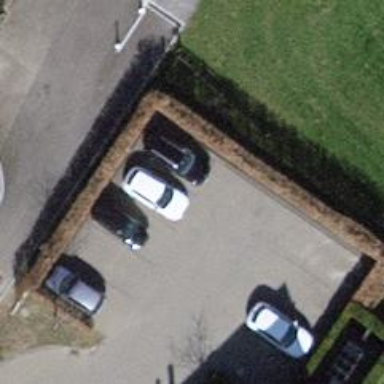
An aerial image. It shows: Parking aisle designated as service road.